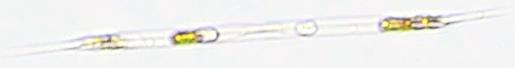
Label: Rhizosolenia